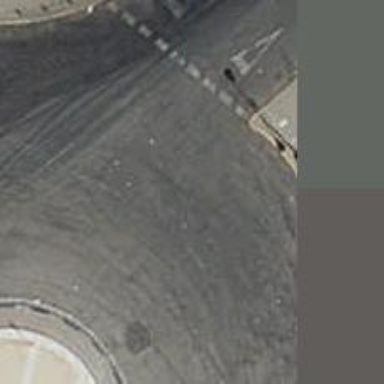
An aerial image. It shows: Service road that intersects roundabout.